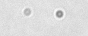
Label: camera_spot